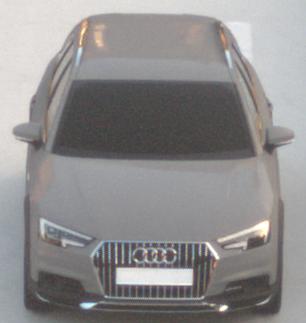
Make: Audi
Model: A4 Allroad 45 TFSI
Detailed model: A4 (B9) allroad
Model produced from: 2019/02
Model produced until: 2019/05
Doors: 5
Color: gray
Road condition: dry road
Daytime: sunrise or sunset
Contrast: low contrast